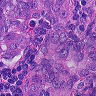
Metastatic tissue present: yes